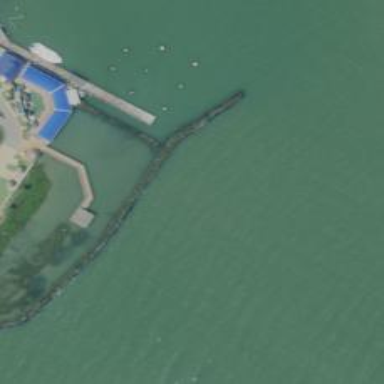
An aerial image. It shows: Breakwater structure.